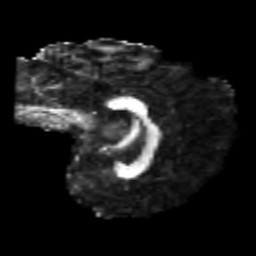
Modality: FA
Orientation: sagittal
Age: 22
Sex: female
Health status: healthy
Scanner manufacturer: philips
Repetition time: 7.475 s
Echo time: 0.08753 s